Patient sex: M
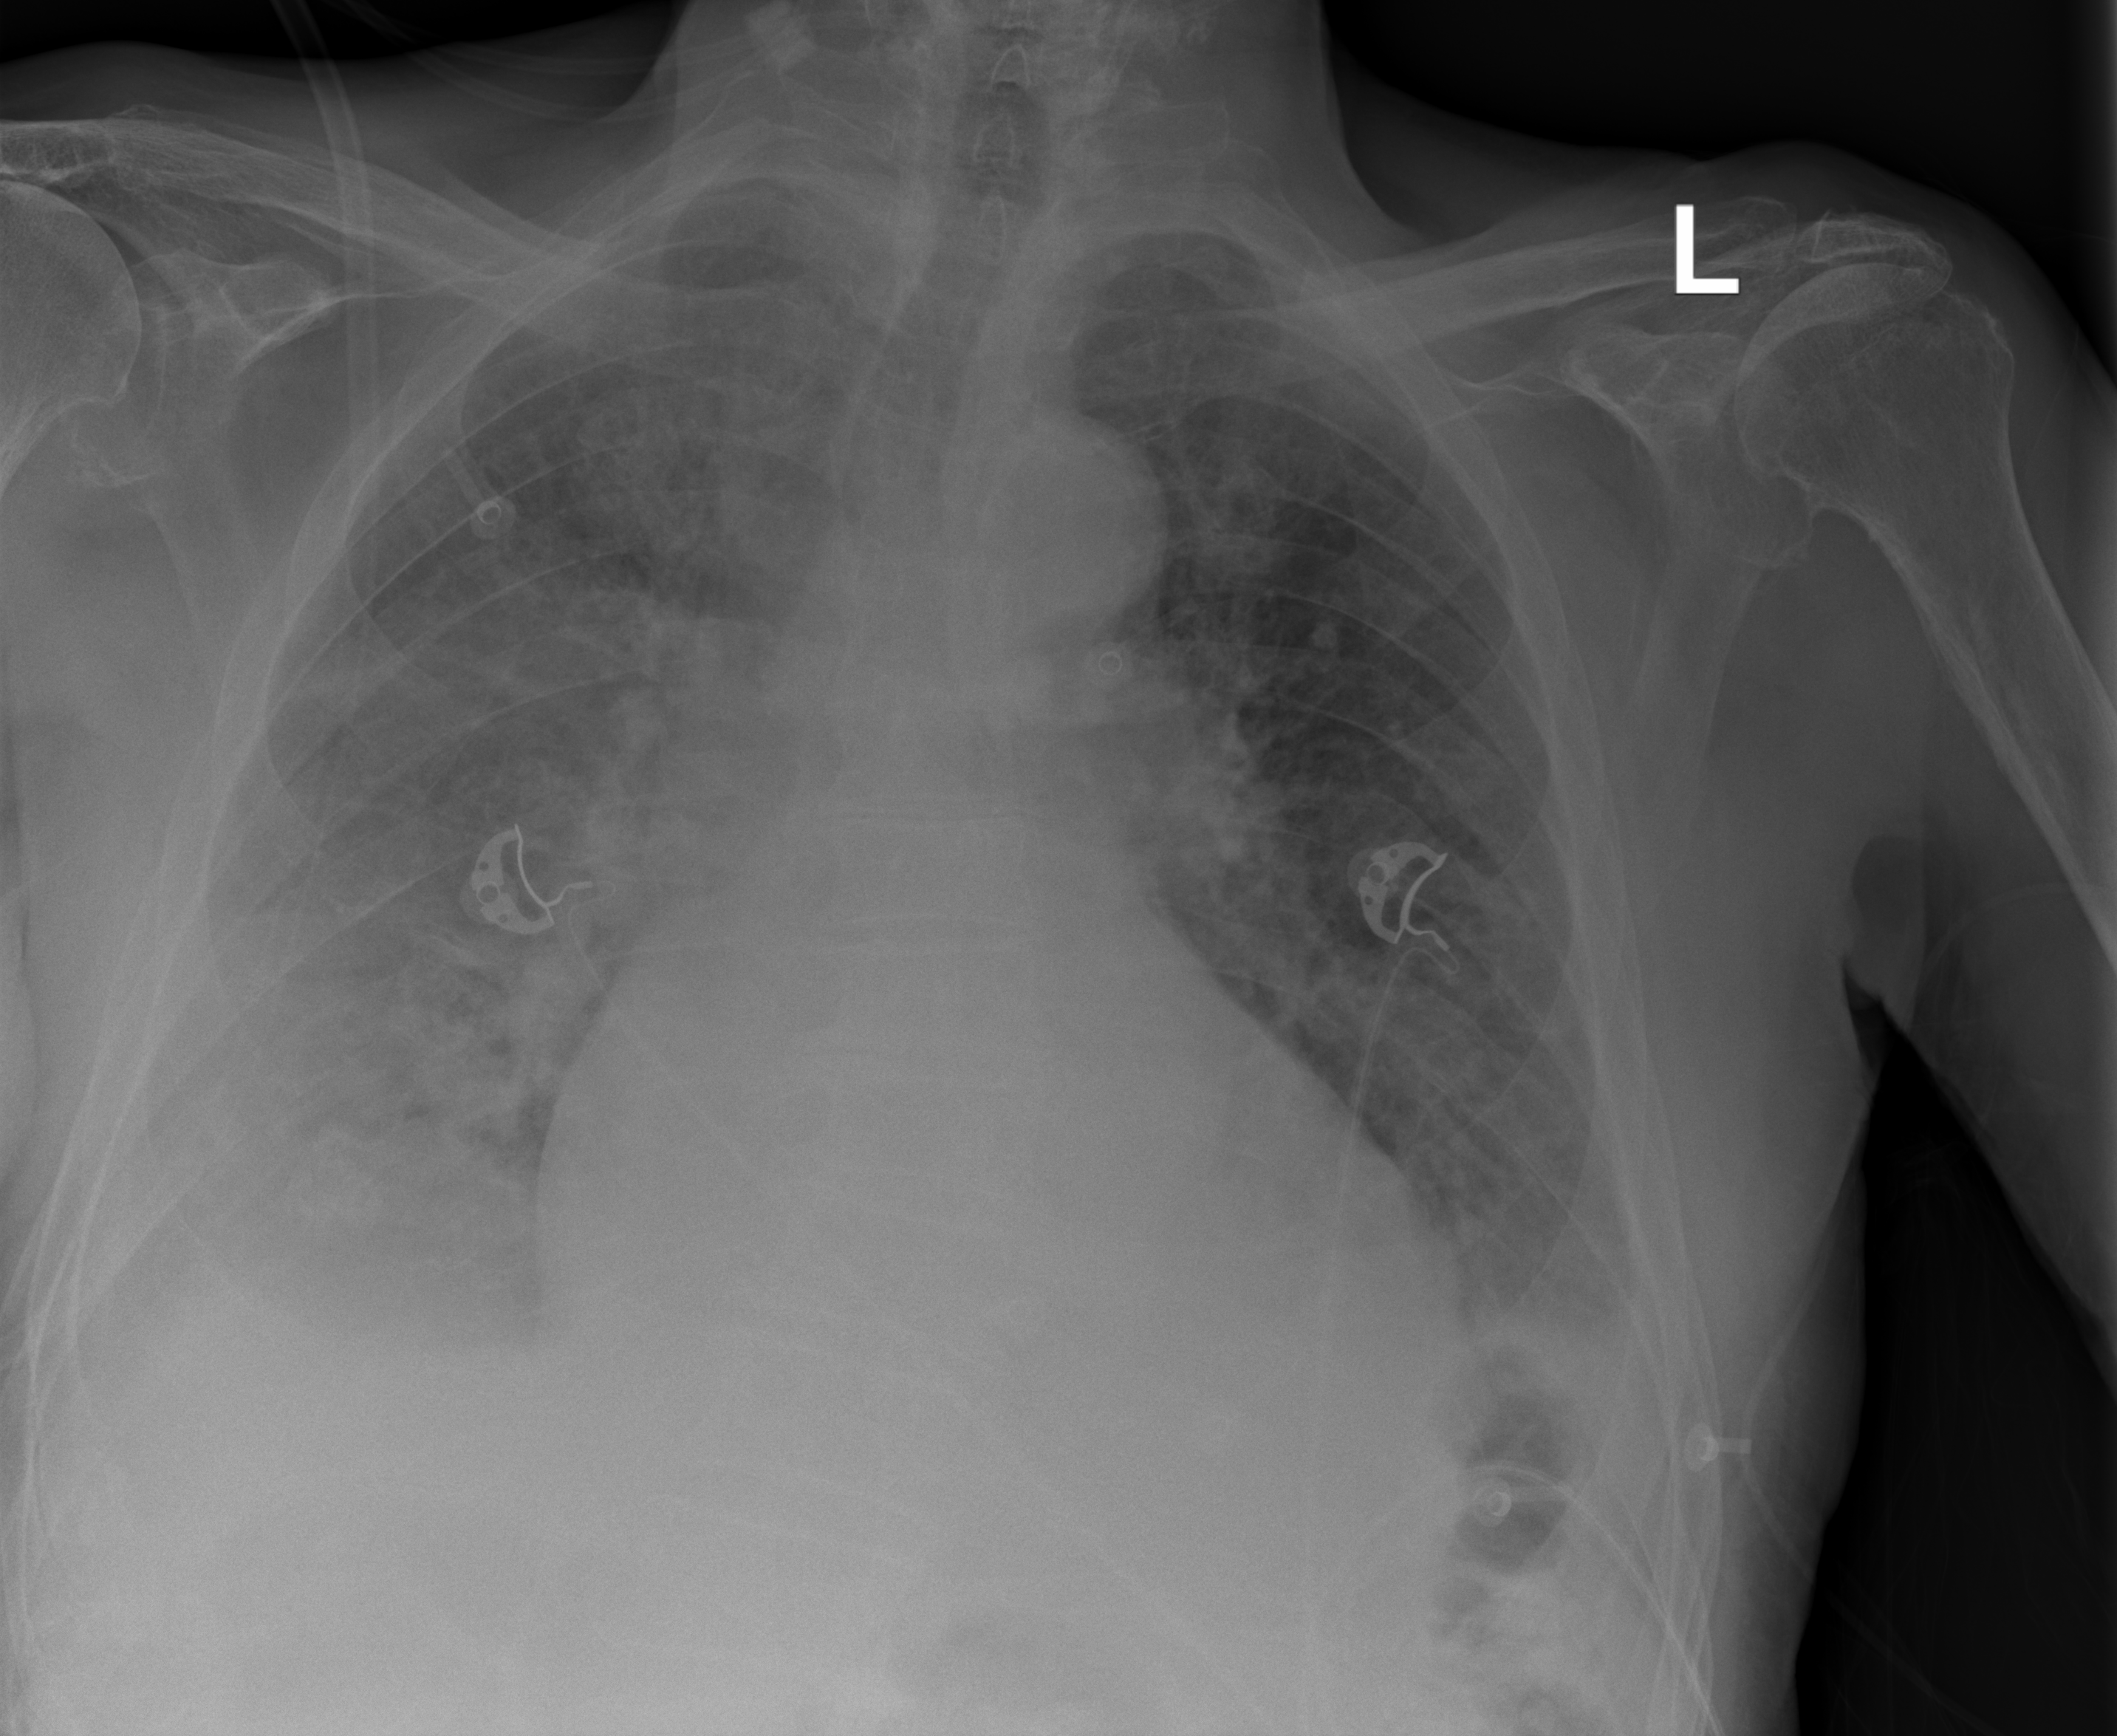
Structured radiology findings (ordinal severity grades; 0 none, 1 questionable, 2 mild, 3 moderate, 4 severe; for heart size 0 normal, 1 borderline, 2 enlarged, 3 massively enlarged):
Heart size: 2
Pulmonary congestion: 3
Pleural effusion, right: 3
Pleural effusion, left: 2
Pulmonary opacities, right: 2
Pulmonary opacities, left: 2
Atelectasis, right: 2
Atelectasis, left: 2